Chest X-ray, AP view. Patient: 27 years old, sex F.
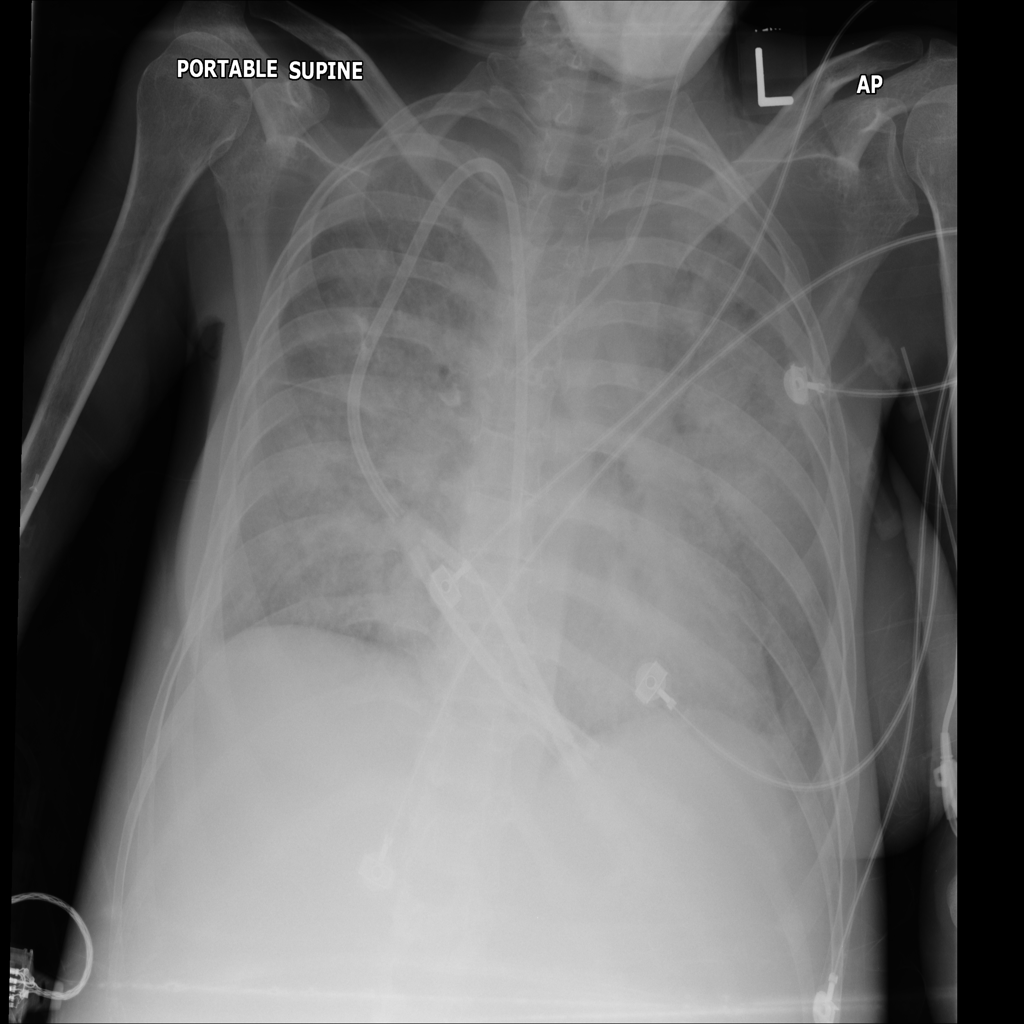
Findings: Effusion